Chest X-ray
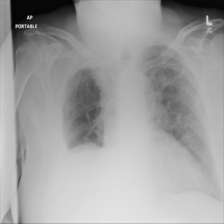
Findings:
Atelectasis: positive
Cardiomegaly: negative
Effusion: positive
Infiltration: negative
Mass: negative
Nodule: negative
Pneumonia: negative
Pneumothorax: negative
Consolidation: negative
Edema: negative
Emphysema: negative
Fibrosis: negative
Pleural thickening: negative
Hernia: negative